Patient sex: M
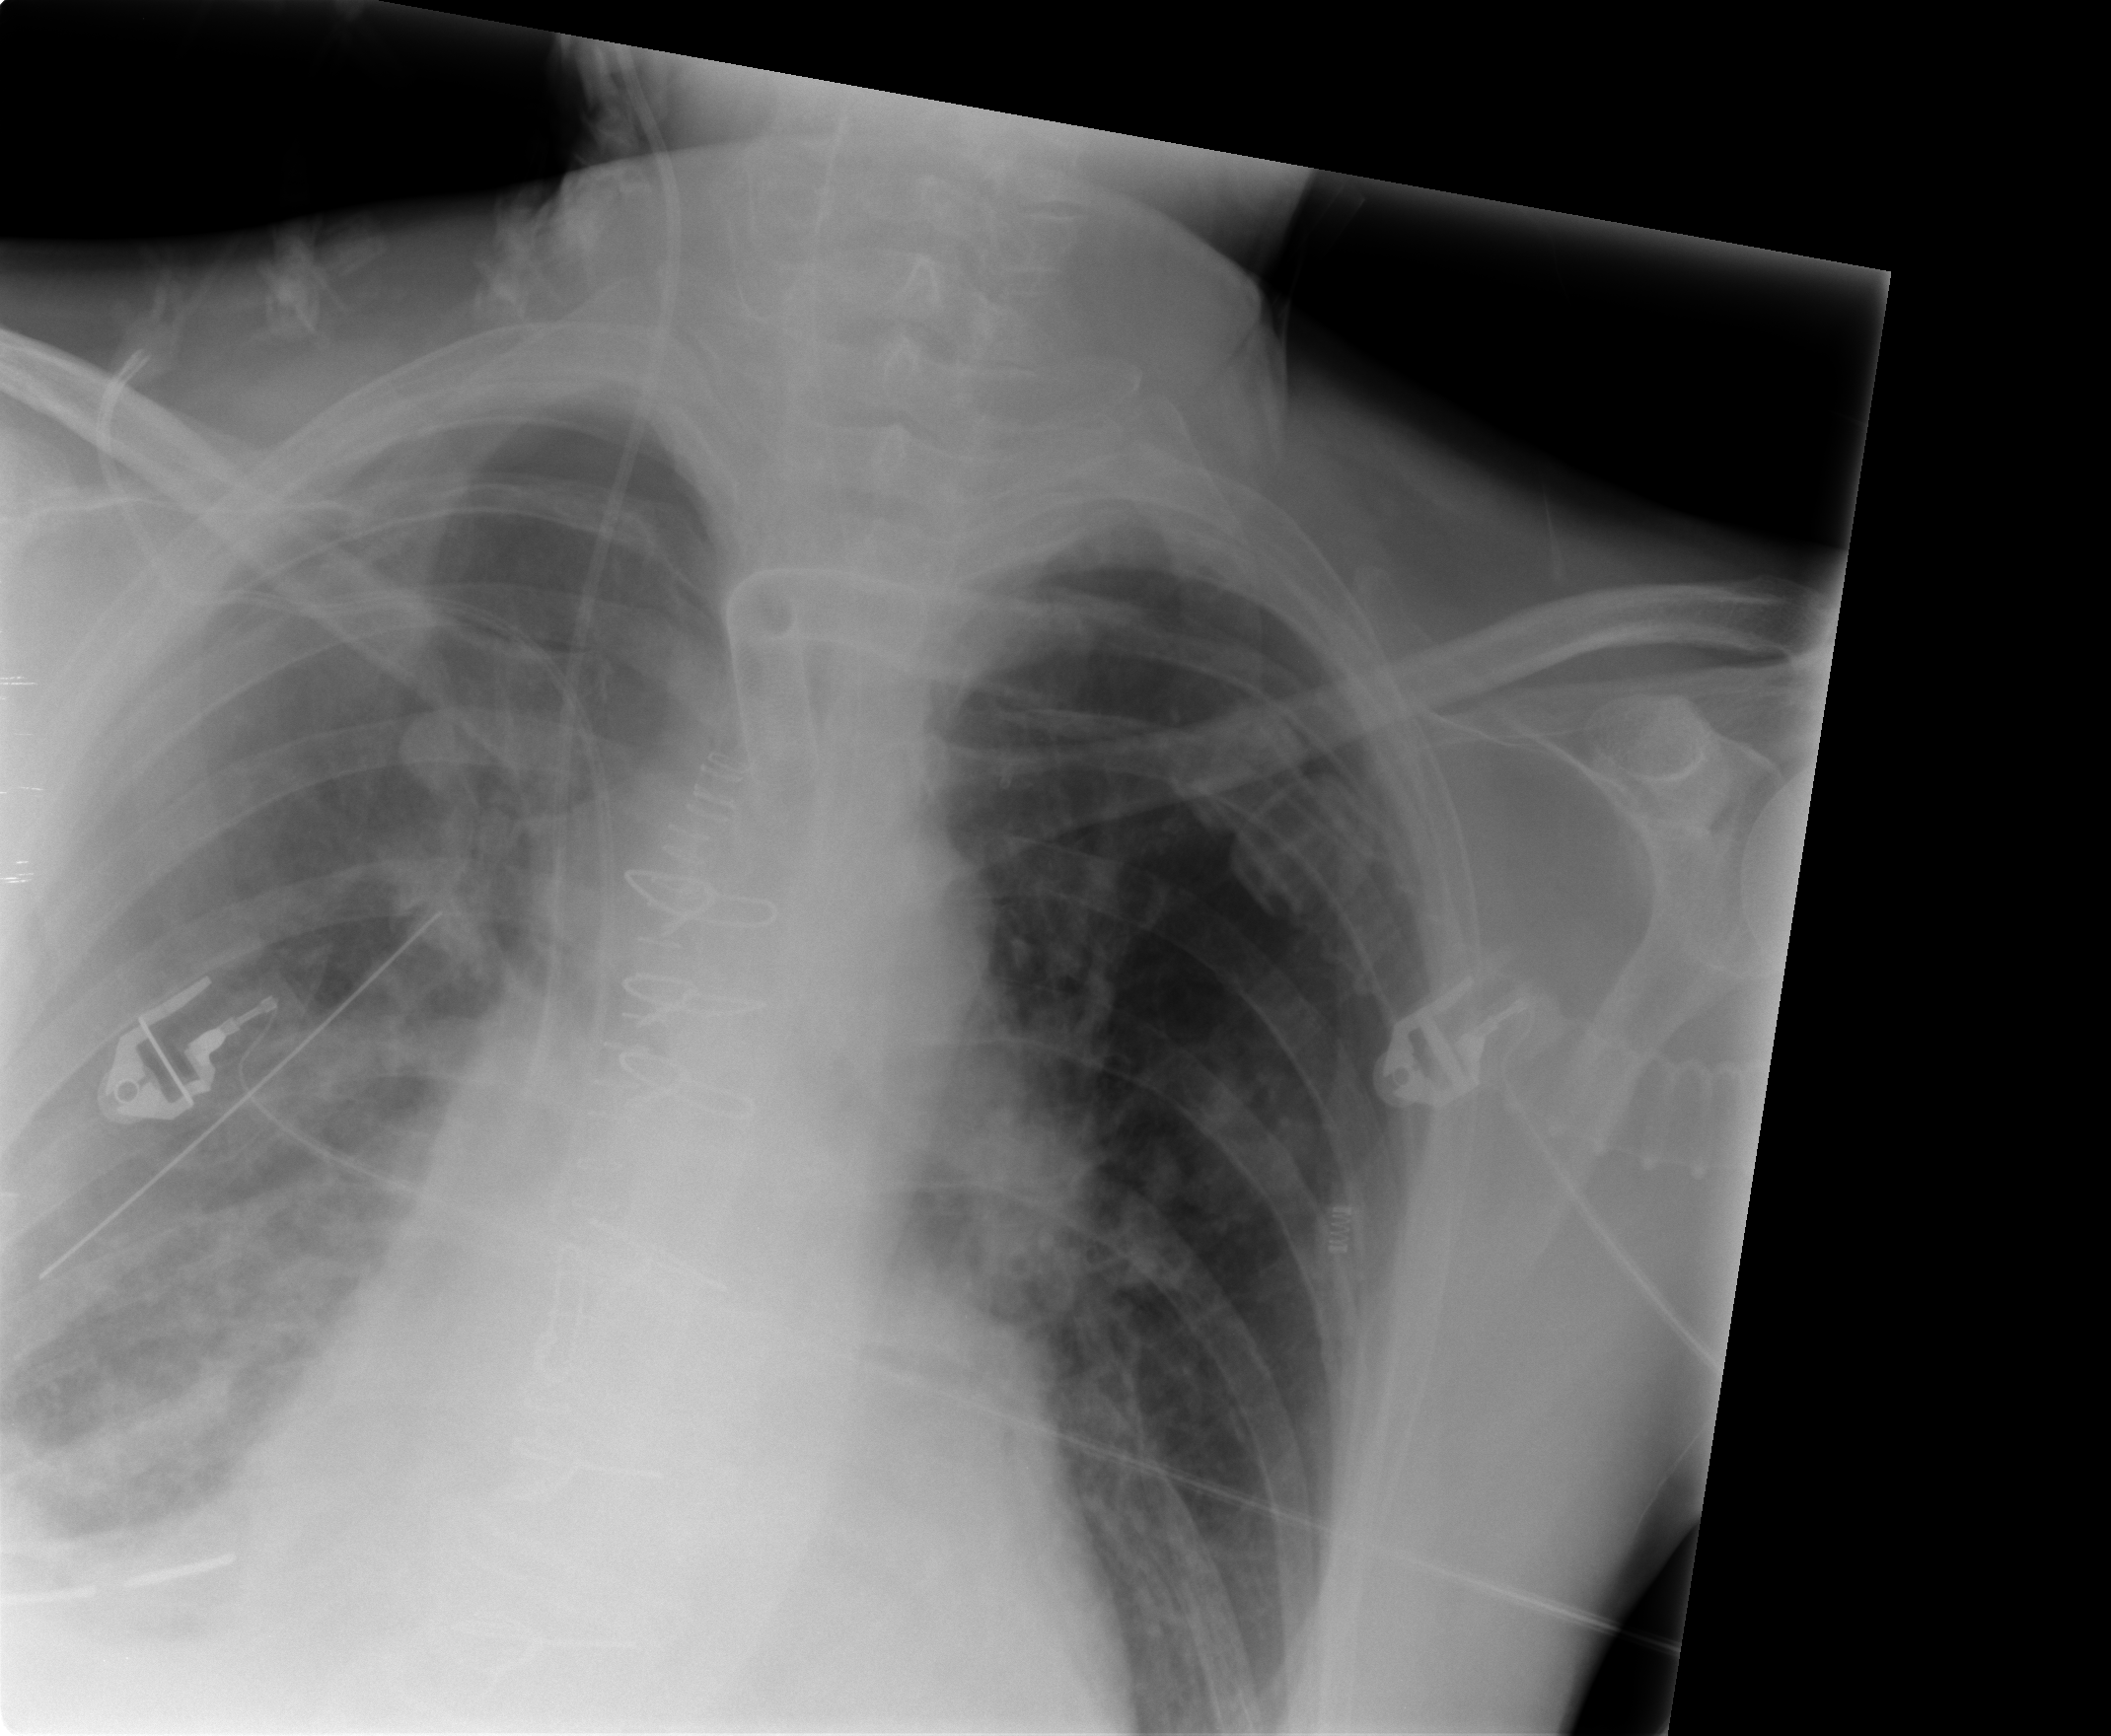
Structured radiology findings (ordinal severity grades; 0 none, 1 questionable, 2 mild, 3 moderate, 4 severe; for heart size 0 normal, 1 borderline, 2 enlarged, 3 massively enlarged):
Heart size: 2
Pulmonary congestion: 2
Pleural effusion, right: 2
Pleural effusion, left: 1
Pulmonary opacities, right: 0
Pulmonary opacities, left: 1
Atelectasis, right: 3
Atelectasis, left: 2